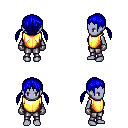
a pixel art fantasy rpg character, female body template, dark elf, purple skin, gold chest armor, metal pants, blue twin-tailed hairstyle, metal gloves, four views (front, back, left, right), 2x2 character sprite sheet, small pixel art, hard edges, no anti-aliasing